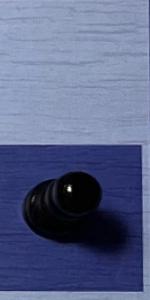
Label: Pawn_Black